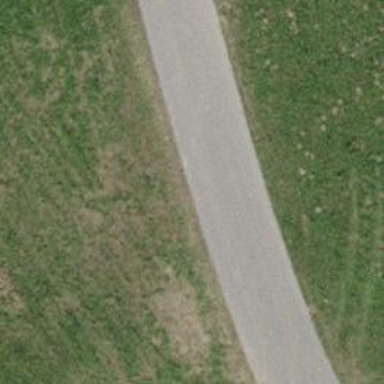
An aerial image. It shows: Smoothly paved residential road.